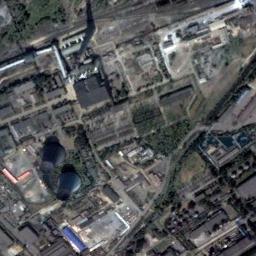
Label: thermal_power_station